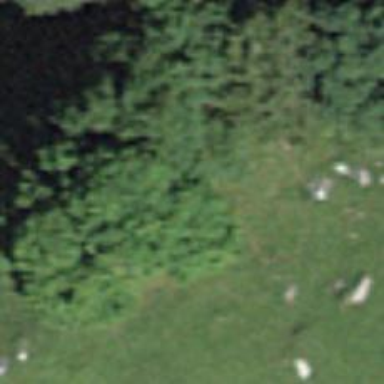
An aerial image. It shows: Dry stone wall barrier.